Field crop: tomato
Growth stage: 1
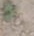
Species: solanum